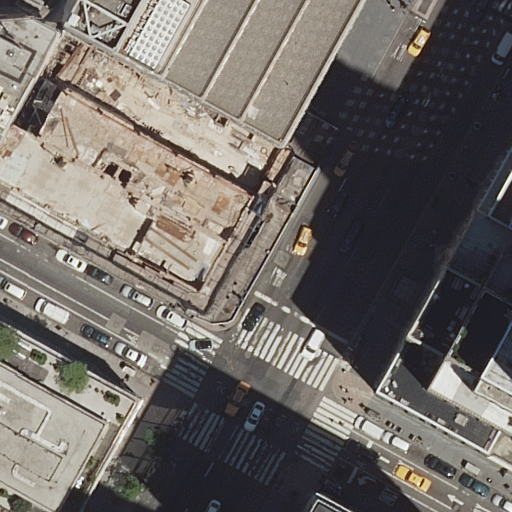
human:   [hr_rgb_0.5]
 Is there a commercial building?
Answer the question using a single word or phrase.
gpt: yes

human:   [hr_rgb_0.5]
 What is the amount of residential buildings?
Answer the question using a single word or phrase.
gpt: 5

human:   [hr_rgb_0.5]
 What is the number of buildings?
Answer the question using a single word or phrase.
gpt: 6

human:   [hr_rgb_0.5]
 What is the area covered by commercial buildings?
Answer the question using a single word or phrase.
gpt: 4m2

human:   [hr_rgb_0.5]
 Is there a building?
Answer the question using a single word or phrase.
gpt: yes

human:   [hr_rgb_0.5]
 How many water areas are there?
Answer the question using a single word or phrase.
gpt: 0

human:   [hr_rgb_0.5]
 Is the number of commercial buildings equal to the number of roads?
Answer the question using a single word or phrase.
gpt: no

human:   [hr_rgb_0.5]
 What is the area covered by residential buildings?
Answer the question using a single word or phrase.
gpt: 2737m2

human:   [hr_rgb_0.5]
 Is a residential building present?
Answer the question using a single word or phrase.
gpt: yes

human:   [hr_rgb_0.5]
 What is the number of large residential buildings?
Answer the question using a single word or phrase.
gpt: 3

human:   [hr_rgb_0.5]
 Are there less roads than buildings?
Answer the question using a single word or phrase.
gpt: yes

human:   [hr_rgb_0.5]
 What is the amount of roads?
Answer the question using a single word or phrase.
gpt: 5

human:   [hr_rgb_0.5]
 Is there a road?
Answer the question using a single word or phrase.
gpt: yes

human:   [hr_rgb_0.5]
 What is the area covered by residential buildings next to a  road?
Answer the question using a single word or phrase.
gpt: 2737m2

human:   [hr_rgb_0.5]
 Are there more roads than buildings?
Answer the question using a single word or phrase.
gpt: no

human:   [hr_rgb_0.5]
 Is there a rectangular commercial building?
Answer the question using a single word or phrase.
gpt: yes

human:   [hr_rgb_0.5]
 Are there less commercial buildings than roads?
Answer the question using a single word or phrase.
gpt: yes

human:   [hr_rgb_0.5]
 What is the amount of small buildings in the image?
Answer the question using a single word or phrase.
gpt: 2

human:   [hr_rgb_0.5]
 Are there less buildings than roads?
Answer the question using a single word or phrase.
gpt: no

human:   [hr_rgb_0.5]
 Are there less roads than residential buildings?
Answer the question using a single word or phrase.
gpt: no

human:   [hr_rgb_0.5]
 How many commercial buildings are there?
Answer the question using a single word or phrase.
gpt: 1

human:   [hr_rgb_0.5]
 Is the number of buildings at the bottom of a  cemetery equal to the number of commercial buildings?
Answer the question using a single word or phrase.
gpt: no

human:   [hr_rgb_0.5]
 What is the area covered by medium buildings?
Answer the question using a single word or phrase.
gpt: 222m2

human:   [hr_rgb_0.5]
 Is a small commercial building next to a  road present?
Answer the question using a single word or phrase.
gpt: yes

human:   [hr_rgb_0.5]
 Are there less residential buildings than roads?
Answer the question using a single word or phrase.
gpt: no

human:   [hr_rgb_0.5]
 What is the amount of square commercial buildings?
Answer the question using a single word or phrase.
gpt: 0

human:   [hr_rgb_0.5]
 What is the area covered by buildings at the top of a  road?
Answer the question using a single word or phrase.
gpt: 1215m2

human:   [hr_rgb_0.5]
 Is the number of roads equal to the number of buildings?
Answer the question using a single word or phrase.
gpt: no

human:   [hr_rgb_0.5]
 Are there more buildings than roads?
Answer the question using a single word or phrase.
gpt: yes

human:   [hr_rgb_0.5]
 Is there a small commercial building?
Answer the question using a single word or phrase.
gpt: yes

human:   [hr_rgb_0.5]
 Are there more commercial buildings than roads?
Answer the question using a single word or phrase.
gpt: no

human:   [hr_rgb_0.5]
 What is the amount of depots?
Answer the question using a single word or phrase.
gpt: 0

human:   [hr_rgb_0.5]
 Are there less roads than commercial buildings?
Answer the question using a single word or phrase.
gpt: no

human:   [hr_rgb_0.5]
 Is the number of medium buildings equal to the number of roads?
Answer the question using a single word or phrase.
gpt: no

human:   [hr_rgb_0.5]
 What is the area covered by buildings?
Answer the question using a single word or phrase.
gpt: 2741m2

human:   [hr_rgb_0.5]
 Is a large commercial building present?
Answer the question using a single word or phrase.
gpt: no

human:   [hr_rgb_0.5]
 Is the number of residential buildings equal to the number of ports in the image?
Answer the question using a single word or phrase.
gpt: no

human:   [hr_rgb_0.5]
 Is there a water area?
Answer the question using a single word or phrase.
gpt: no

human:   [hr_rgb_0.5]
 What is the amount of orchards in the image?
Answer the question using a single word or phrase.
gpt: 0

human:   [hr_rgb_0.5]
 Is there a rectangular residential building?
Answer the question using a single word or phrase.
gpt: yes

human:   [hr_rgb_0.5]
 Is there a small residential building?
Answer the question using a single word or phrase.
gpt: yes

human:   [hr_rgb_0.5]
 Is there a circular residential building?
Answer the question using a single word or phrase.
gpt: no

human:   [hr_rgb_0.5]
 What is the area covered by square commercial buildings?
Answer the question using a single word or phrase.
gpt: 0m2

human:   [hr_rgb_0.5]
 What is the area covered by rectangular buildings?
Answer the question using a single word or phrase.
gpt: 966m2

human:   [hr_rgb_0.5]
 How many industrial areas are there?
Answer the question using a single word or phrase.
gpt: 0

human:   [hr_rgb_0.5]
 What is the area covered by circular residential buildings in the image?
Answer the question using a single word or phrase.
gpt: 0m2

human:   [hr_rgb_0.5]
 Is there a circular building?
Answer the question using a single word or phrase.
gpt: no

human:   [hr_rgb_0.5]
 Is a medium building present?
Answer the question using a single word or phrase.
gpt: yes

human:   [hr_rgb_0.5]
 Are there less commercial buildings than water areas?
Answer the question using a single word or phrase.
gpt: no

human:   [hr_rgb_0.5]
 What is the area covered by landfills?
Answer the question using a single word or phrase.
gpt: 0m2

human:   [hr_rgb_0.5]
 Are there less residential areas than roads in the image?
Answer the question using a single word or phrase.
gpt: yes

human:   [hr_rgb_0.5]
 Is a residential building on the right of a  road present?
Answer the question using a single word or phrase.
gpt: yes

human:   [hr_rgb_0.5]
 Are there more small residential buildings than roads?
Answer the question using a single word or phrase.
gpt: no

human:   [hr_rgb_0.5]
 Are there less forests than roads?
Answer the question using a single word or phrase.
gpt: yes

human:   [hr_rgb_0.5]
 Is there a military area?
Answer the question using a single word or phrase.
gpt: no

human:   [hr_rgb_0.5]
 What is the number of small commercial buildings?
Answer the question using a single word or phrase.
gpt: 1

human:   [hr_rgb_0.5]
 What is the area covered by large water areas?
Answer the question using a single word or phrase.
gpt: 0m2

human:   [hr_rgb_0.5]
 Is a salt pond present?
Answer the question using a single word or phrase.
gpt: no

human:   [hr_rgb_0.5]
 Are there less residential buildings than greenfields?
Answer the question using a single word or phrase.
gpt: no

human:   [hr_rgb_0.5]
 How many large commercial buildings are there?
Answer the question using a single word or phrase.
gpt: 0

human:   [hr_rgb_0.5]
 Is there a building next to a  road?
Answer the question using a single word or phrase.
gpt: yes

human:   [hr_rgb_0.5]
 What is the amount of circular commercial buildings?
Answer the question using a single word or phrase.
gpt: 0

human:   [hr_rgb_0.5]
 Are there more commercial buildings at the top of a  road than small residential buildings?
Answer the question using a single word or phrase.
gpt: no

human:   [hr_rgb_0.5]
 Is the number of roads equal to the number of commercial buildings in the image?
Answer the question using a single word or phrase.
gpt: no